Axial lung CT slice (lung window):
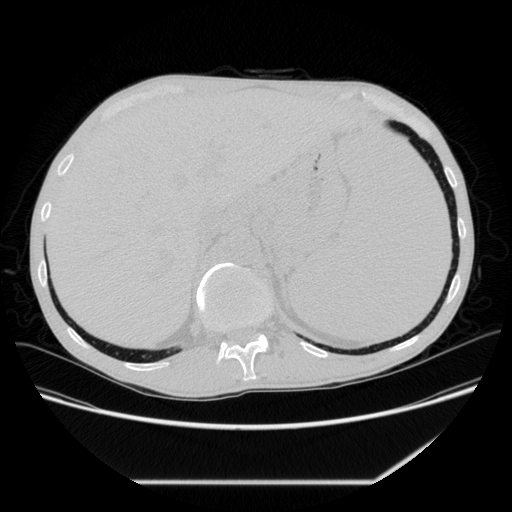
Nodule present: no